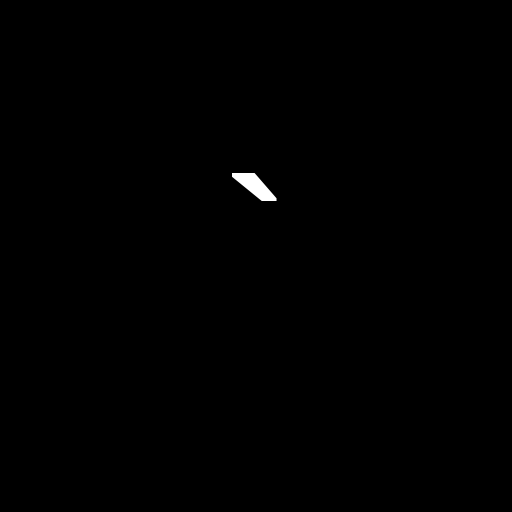
Character: `
Unicode: U+0060 (GRAVE ACCENT)